Question: If you look at the screenshot below, you'll see that I need to clear a float. I've cleared the footer but something else in the middle there is messing it up. How can I get the background to flow.

'''
<div class="left-side">
<h3>Songs</h3>
<ol>
<% @songs.each do |song| %>
<li><%= link_to song.title, song %><br></li>
<%=link_to '&#9650'.html_safe, vote_for_song_path(song), :remote => true, :method => :put %>
<%=link_to '&#9660'.html_safe, vote_against_song_path(song), :remote => true, :method => :put %> |
Submitted <%= time_ago_in_words(song.created_at) + " ago" %>
<span class="comments"> | <%= pluralize(song.comments.size, 'comment') %></span> | <span class="votes"><%= pluralize(song.votes.count, 'vote') %></span><br />
<%#= link_to 'Show', song, class: "button small secondary" %>
<%= link_to('Edit', edit_song_path(song), class: "button small secondary") if can? :update, song %>
<%= link_to('Destroy', song, method: :delete, data: {confirm: 'Are you sure?'}, class: "button small secondary") if can? :destroy, song %>
<% end %>
</ol>
</div>
<div class="right-side">
<%= link_to(image_tag('delorean.jpg', size: "50x50"), contact_path)%>
</div>
<br />
</div>
'''
'''
.right-side {
float: right;
max-width: 500px;
}
.left-side {
float: left;
max-width: 500px;
}
.replies {
background: white;
width: 350px;
border: 4px solid rgba(0,0,0,0.1);
padding: 12px 10px;
-webkit-border-radius: 5px;
-moz-border-radius: 5px;
border-radius: 5px;
outline: 0;
}
#layout {
padding: 10px 30px 10px 30px;
}
.authentication {
float: left;
width: 250px;
}
#notice {
color: #FF7F00;
}
#layout1 {
padding: 0 0 0 20px;
}
.logo {
padding-top: 0;
}
.footer a{
float: right;
display:block;
margin-right: 5px;
color: black;
}
.footer, ul li {
list-style-type: none;
}
.footer {
border-top: thin solid #FF7F00;
margin: 0 90px 0 90px;
white-space: normal;
line-height: normal;
font-weight: normal;
font-variant: normal;
font-style: normal;
text-align: start;
background: #f6f6ef;
clear: both;
}
hr {
border: solid #dddddd;
border-width: 1px 0 0;
clear: both;
margin: .50em 0 .20em;
height: 0;
}
.input-1 {
width: 500px;
}
'''
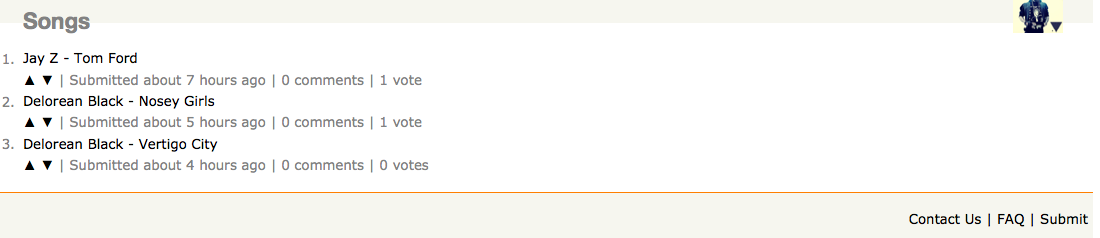
Answer: Try to add the css property "overflow: auto;" in your parent containers...
Hope this helps
Cheers